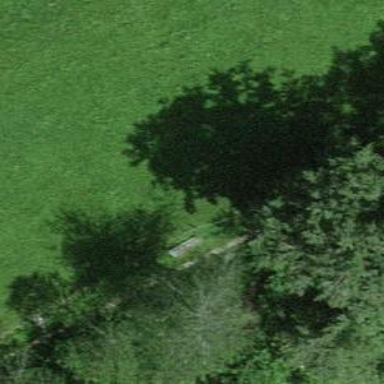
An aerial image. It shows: Bench for seating.